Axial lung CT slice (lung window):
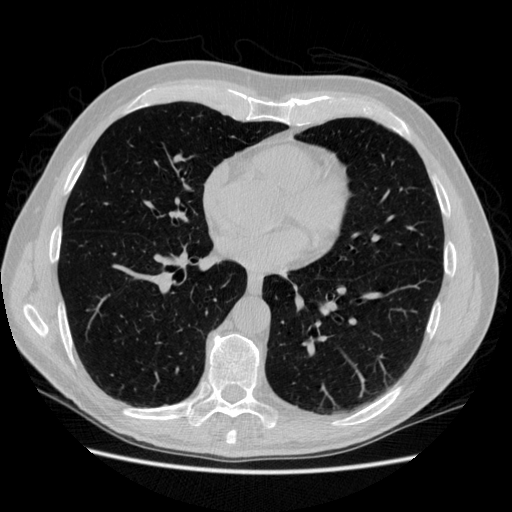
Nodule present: no